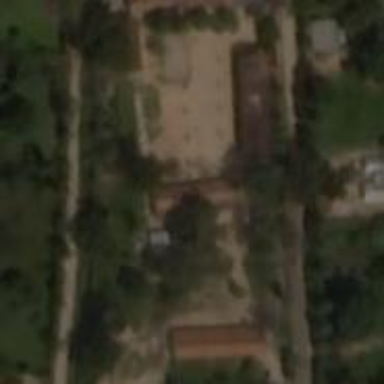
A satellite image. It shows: School.